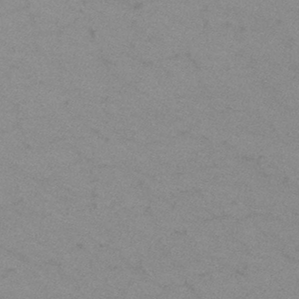
Label: frost